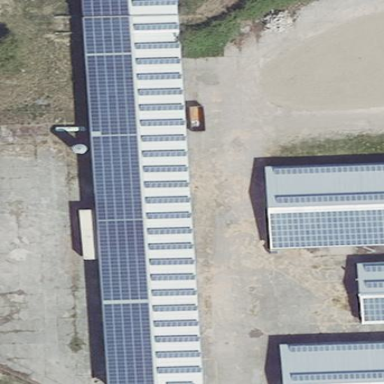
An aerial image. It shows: Building featuring small installation solar photovoltaic panel for electricity generation.